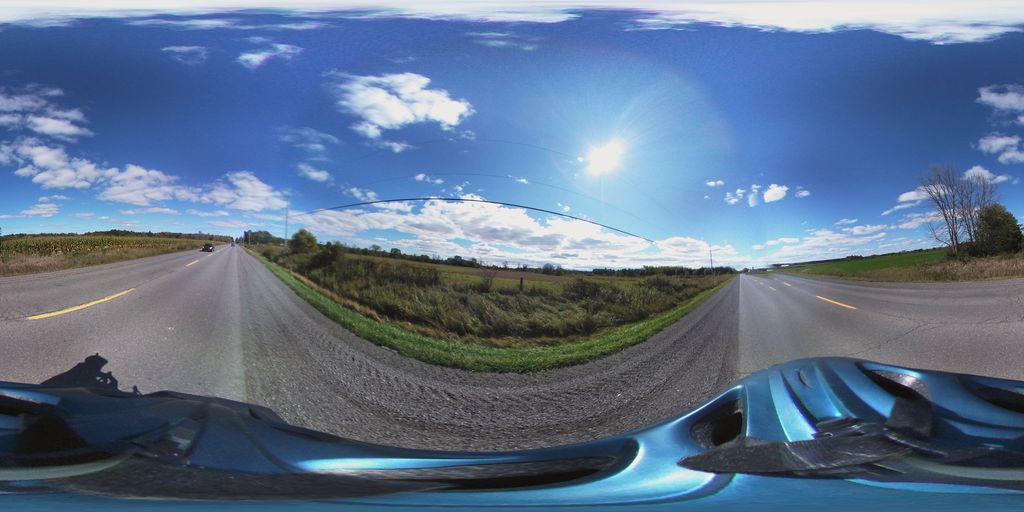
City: ottawa-gatineau